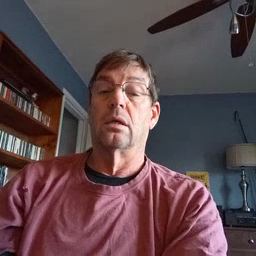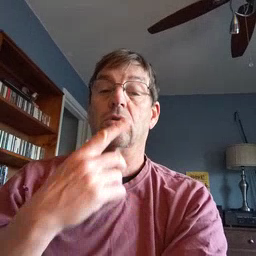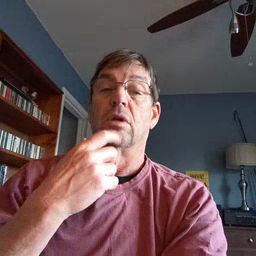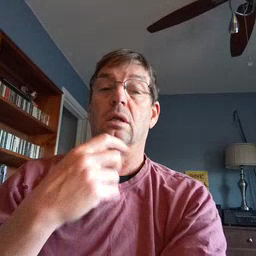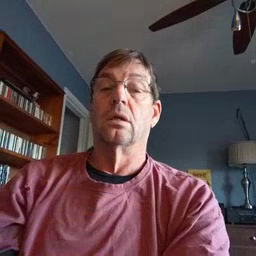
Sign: red